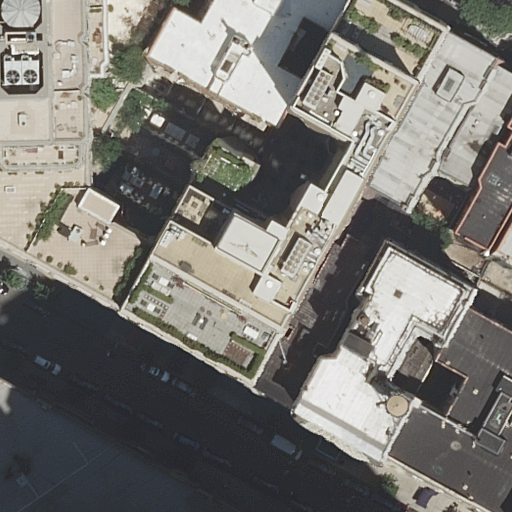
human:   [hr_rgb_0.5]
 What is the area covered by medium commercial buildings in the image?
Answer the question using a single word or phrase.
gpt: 0m2

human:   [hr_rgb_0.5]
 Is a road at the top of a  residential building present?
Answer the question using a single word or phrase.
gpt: no

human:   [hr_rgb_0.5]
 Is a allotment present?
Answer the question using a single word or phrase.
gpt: no

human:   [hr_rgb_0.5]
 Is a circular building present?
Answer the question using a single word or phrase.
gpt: no

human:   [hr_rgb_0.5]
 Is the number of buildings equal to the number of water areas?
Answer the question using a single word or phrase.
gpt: no

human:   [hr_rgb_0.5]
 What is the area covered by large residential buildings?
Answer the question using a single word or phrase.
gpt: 2364m2

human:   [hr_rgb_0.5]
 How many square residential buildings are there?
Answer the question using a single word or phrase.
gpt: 0

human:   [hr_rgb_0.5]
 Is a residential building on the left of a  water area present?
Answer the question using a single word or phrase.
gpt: no

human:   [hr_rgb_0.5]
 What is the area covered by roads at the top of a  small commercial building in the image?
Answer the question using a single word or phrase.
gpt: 0m2

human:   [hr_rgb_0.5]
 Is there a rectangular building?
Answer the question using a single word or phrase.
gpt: yes

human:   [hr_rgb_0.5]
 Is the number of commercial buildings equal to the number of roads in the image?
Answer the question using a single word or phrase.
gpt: no

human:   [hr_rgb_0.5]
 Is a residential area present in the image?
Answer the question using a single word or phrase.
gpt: no

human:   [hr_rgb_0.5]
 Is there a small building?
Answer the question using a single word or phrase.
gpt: yes

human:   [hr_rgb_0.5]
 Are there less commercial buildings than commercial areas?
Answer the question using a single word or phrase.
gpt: no

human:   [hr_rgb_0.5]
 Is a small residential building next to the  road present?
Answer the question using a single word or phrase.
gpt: yes

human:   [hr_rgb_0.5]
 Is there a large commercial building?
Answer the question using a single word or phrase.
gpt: no

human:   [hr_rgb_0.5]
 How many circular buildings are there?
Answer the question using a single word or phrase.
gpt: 0

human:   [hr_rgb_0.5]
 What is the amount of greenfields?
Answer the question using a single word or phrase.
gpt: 0

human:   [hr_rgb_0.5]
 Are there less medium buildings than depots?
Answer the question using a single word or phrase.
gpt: no

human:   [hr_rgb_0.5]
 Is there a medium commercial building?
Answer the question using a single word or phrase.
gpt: no

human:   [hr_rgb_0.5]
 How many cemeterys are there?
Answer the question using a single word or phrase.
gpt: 0

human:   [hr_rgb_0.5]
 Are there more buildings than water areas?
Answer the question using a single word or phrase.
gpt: yes

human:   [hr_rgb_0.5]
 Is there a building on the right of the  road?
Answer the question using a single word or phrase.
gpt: yes

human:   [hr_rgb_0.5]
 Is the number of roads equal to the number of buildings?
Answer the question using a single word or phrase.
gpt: no

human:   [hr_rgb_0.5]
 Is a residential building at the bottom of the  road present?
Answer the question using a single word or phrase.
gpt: no

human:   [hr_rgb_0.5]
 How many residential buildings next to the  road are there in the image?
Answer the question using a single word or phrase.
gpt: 11

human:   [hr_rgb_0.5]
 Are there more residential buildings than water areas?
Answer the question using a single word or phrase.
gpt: yes

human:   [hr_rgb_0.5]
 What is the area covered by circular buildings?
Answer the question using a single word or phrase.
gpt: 0m2

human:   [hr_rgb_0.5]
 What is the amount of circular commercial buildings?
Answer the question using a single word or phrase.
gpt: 0

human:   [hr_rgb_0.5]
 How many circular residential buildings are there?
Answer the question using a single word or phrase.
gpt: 0

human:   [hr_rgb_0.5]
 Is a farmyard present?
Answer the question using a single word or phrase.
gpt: no

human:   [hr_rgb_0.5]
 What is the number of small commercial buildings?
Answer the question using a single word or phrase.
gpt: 0

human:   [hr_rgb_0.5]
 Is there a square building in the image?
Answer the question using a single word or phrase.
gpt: no

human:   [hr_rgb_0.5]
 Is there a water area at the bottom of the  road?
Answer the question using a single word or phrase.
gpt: no

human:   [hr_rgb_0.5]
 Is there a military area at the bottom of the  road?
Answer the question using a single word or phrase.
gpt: no

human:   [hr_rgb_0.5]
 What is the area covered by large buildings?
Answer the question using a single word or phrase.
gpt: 2364m2